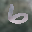
Label: 6